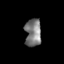
Tissue: skin
Cell type: Epithelial cells
Senescence score: 0.2107
Nuclear area (px): 440
Mean DAPI intensity: 124.123